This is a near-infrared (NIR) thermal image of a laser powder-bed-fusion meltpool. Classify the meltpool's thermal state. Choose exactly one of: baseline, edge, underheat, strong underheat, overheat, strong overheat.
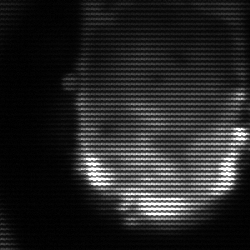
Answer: baseline